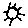
Label: sun